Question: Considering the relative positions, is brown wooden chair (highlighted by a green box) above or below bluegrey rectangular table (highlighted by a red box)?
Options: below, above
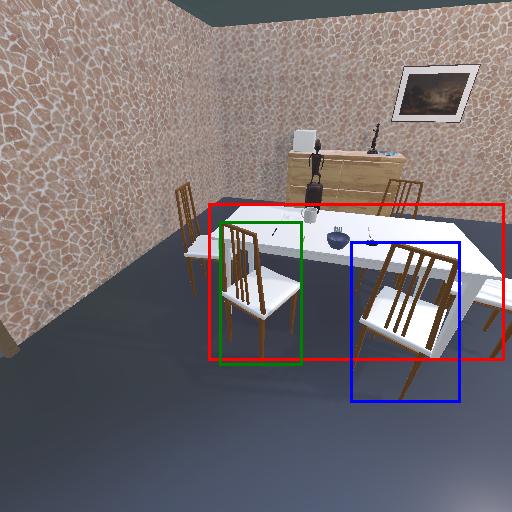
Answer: below